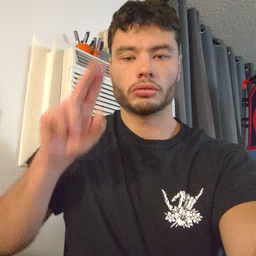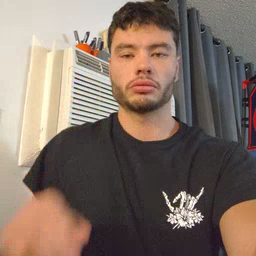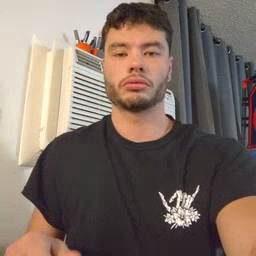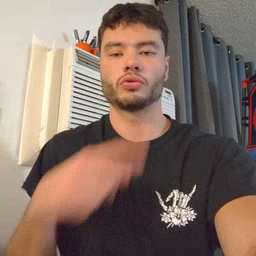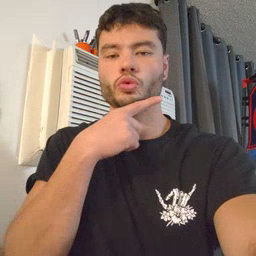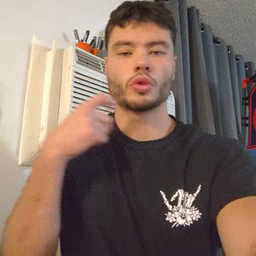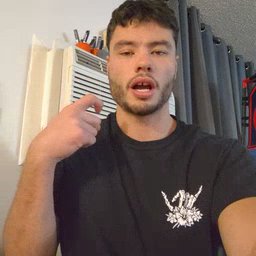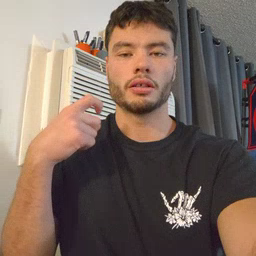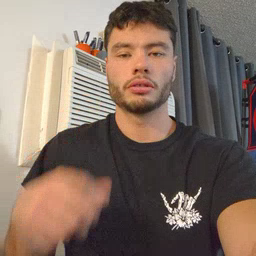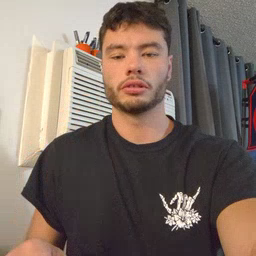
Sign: dry